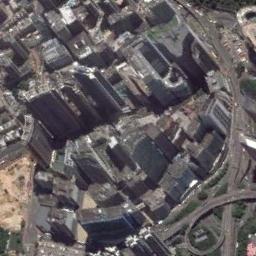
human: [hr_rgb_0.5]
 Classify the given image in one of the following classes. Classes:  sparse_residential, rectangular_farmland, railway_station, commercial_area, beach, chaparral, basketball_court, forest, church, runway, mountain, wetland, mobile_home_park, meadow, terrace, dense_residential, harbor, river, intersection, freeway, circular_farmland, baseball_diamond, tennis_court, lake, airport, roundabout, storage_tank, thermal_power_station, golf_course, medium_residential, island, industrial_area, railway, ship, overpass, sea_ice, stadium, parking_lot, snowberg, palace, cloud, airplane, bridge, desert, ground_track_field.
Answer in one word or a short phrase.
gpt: commercial_area